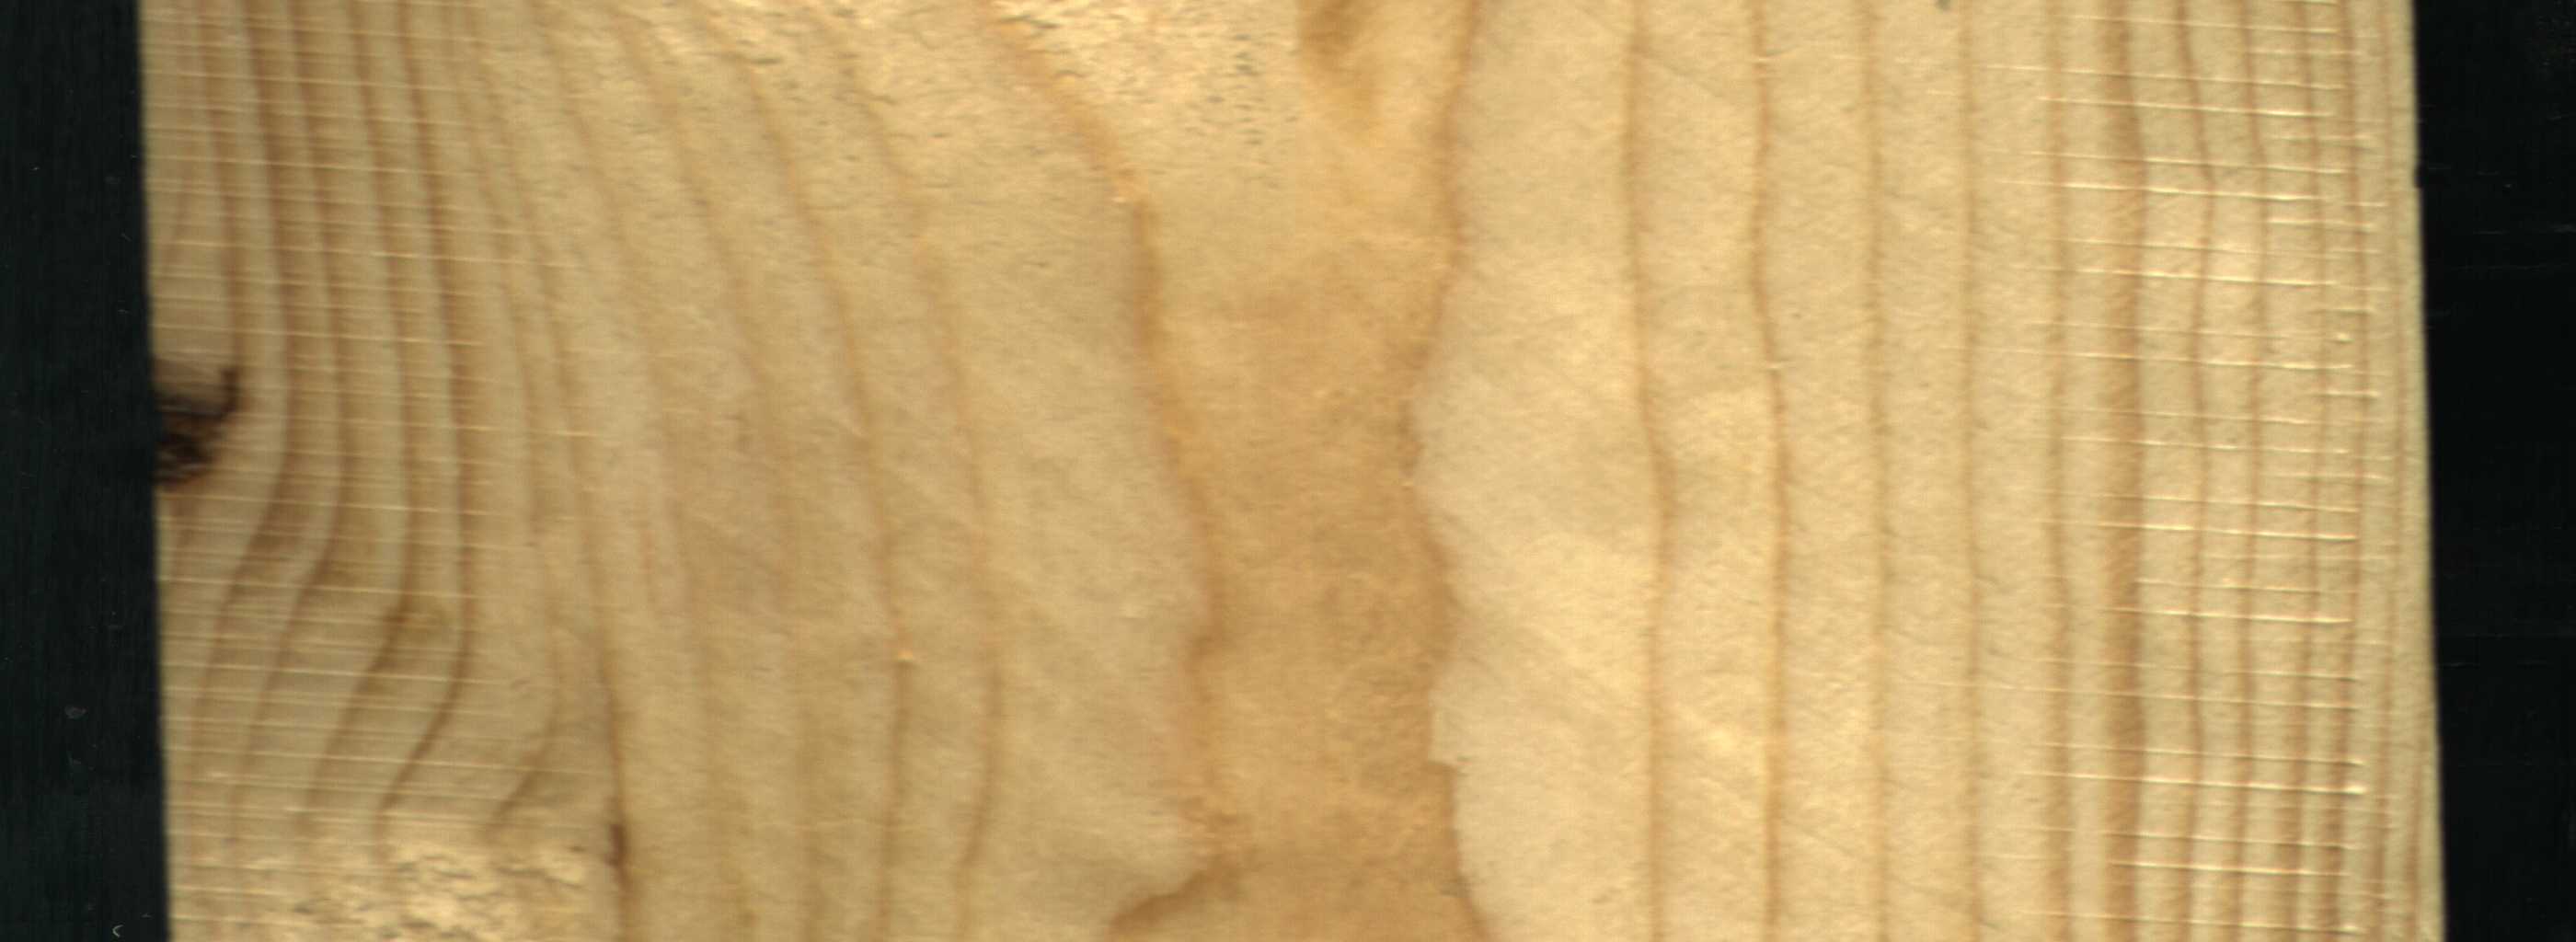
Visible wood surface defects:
Knot_missing
Dead_Knot